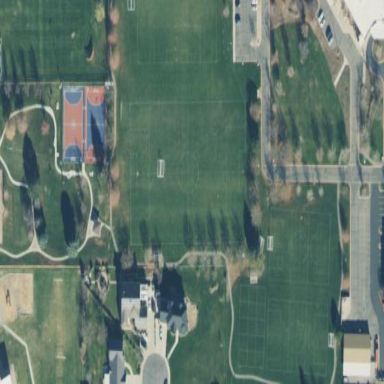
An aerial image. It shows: Soccer pitch for leisure land activities.